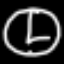
Label: clock